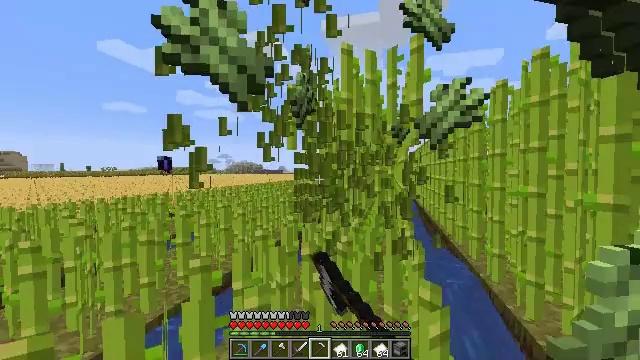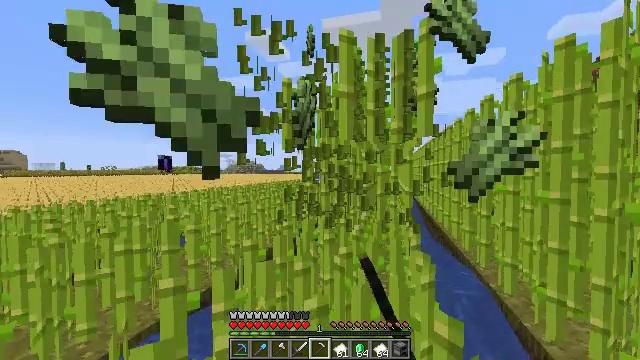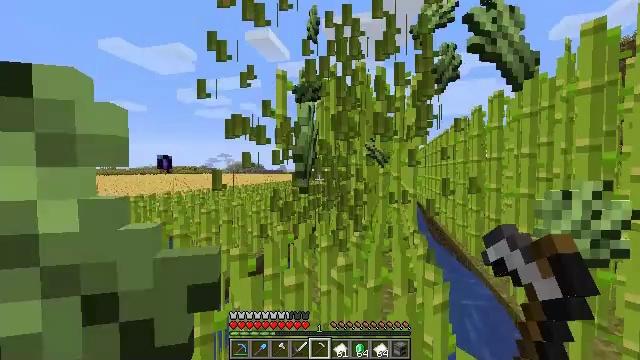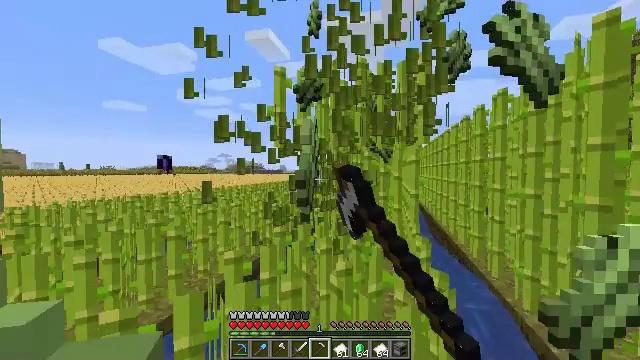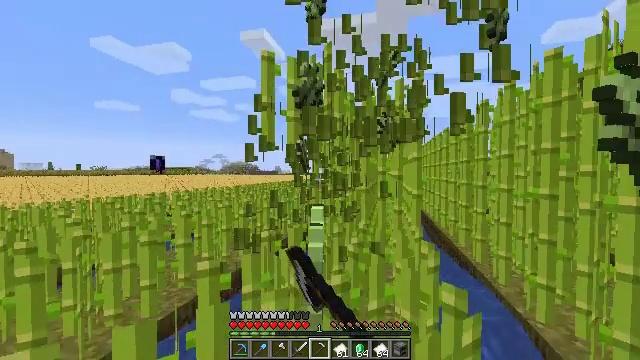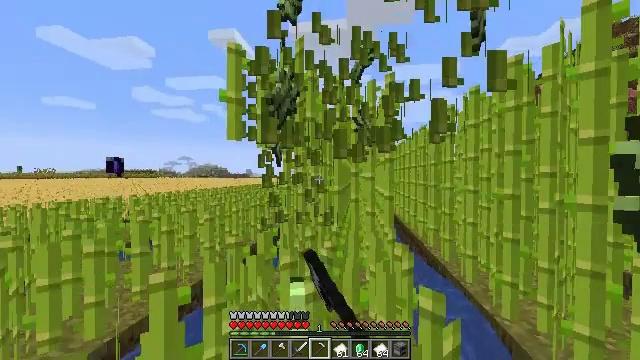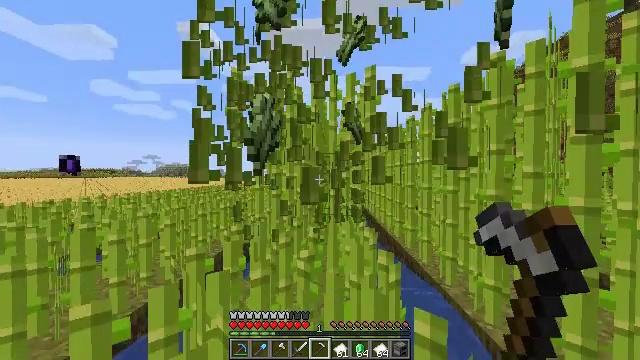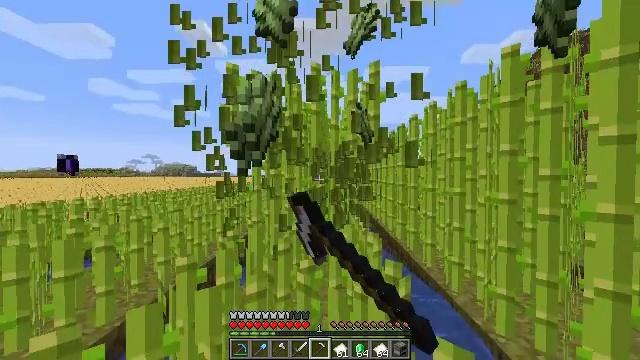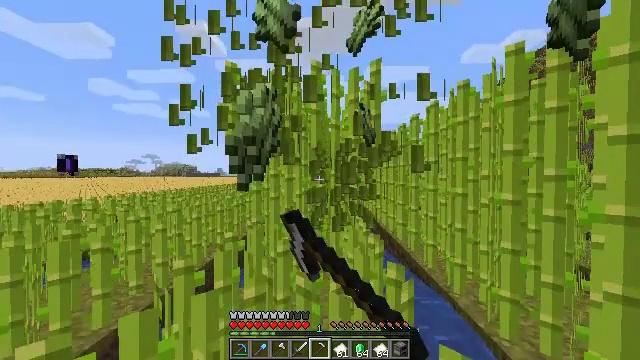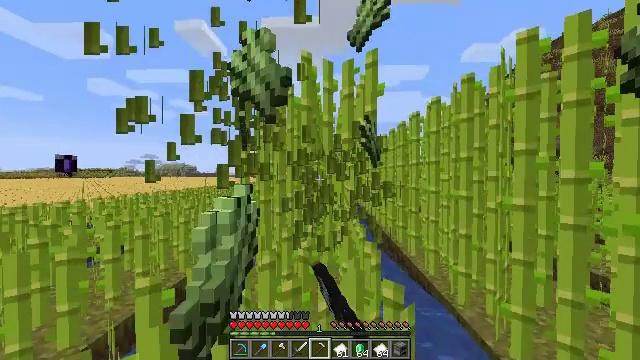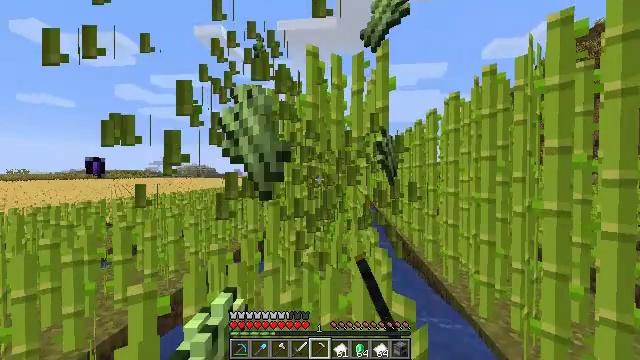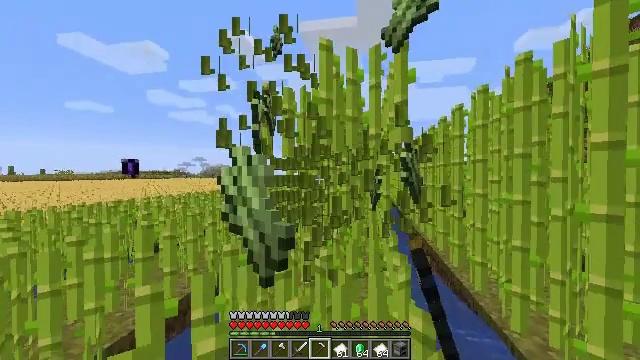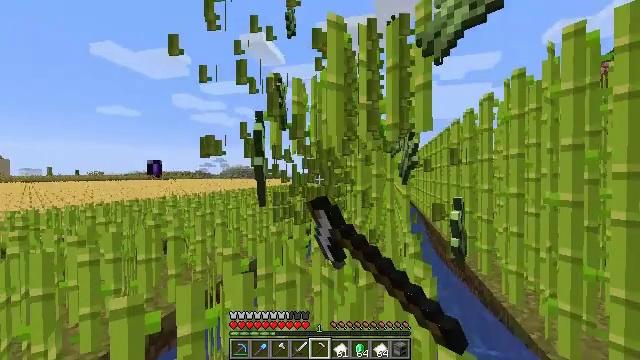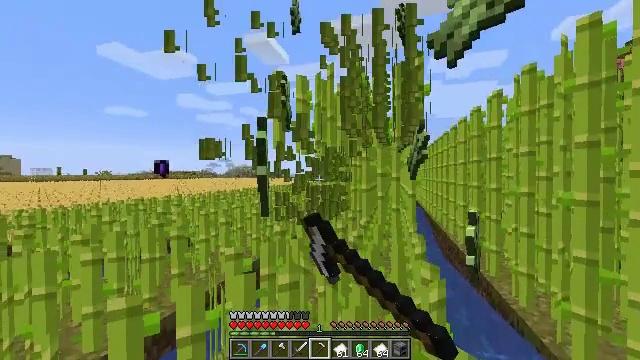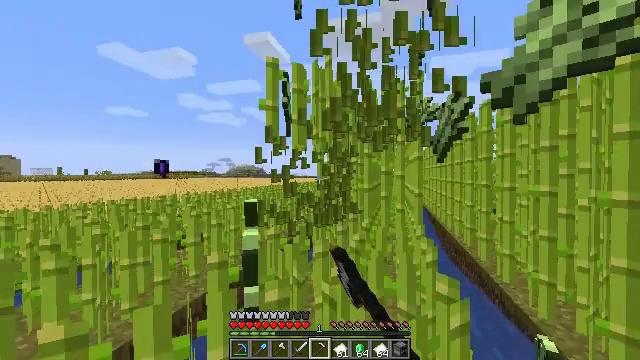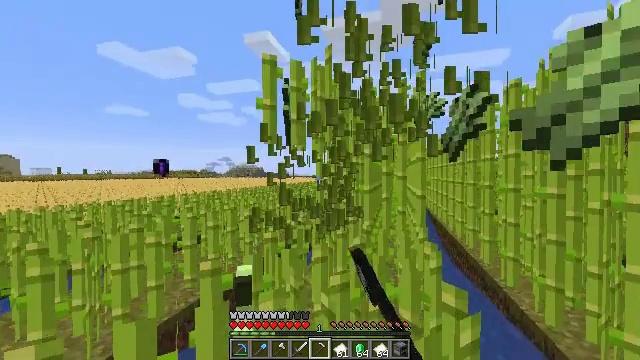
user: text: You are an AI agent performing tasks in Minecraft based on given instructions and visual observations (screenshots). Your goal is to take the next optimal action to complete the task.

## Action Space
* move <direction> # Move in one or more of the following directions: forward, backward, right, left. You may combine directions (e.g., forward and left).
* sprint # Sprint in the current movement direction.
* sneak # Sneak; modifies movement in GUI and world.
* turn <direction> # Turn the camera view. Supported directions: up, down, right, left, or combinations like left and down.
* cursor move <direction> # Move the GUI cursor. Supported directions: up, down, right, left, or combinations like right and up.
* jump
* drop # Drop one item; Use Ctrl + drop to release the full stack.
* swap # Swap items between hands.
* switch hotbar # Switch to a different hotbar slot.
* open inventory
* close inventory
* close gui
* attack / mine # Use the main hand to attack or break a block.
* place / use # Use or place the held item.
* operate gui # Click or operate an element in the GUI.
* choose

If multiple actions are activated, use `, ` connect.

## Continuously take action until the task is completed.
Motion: motion action
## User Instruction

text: Harvest sugar cane from the plant.
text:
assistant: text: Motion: move forward, attack / mine
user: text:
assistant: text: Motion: move forward, attack / mine
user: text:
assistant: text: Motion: move forward, attack / mine
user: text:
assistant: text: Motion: move forward, turn right, attack / mine
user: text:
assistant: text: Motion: move forward, turn right, attack / mine
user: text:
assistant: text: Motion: move forward, turn right, attack / mine
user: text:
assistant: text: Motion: move forward, attack / mine
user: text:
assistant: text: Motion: move forward and move right, attack / mine
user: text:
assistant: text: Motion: move forward and move right, attack / mine
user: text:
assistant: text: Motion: move forward and move right, turn left, attack / mine
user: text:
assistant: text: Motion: move forward, turn left, attack / mine
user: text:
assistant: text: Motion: move forward, turn left, attack / mine
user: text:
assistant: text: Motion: move forward, turn left, attack / mine
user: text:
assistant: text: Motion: move forward, attack / mine
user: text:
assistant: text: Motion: move forward, attack / mine
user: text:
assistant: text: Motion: move forward, turn right, attack / mine
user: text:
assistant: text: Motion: move forward, turn right, attack / mine
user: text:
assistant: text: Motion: move forward, turn right, attack / mine
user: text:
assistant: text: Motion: move forward, attack / mine
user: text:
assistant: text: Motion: move forward, attack / mine
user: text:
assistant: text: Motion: move forward and move right, attack / mine
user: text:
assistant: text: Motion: move forward and move right, attack / mine
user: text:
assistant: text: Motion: move forward and move right, turn left, attack / mine
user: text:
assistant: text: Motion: move forward and move right, turn left, attack / mine
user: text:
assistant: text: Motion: move forward, turn left, attack / mine
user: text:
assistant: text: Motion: move forward, attack / mine
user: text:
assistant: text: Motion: move forward, attack / mine
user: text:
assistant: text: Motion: move forward, attack / mine
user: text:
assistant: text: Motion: move forward, turn right, attack / mine
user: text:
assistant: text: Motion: move forward, turn right, attack / mine